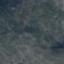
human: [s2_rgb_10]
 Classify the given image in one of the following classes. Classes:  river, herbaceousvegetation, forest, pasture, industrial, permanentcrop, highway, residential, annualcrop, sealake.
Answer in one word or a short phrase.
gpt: HerbaceousVegetation